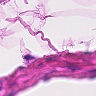
Metastatic tissue present: no